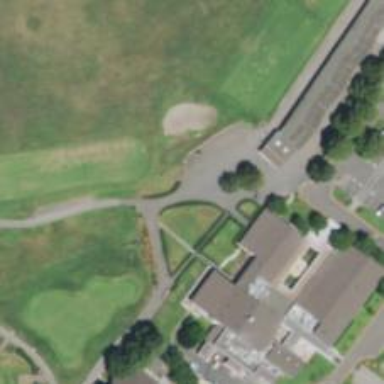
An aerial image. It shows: This footway leads to Eagle Vines Golf Course.